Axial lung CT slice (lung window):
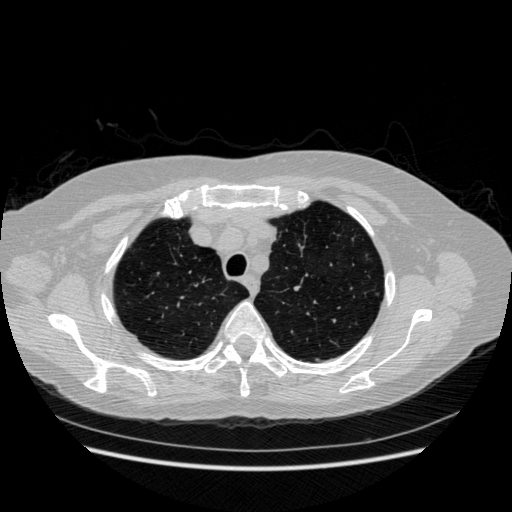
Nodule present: no